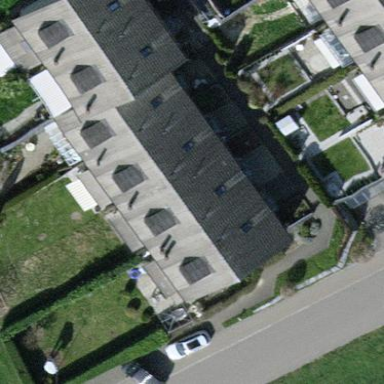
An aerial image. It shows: Semidetached house.